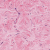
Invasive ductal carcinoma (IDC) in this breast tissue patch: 0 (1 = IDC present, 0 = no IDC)